【题型】解答题　【知识点】平面几何　【难度】medium
如图，在$\triangle ABC$中，$AB=5$，$BC=4$，$BD$平分$\angle ABC$交$AC$于点$D$，$DE \parallel BC$交$AB$于点$E$。

(1) 求$DE$的长；

\vspace{0.2cm}

(2) 连结$CE$交$BD$于点$F$，设$\overrightarrow{AB} = \vec{a}$，$\overrightarrow{AD} = \vec{b}$，用$\vec{a}$、$\vec{b}$的线性组合表示向量$\overrightarrow{BD} = \underline{\quad\quad}$，$\overrightarrow{BF} = \underline{\quad\quad}$。
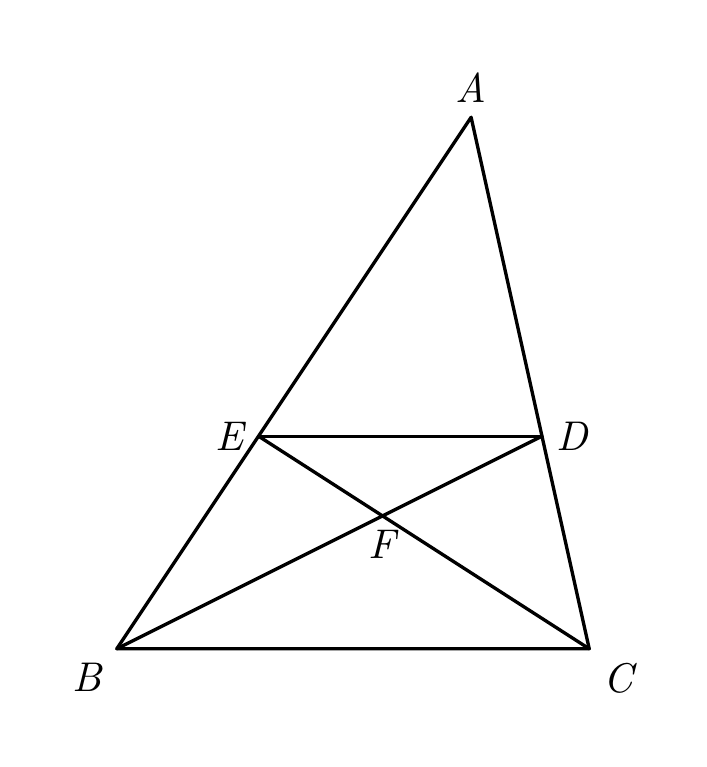
【解答】
\textbf{【答案】}
(1) $\boldsymbol{\frac{20}{9}}$；
(2) $\boldsymbol{\vec{b} - \vec{a}}$，$\boldsymbol{\frac{9}{14}\vec{b} - \frac{9}{14}\vec{a}}$。

\vspace{0.3cm}

\textbf{【分析】} 本题考查等腰三角形的判定及性质，相似三角形的判定及性质，平面向量。

(1) 根据平行线的性质和角平分线的定义得到$DE = BE$，设$DE = BE = x$，根据$\triangle AED \backsim \triangle ABC$得到$\frac{DE}{BC} = \frac{AE}{AB}$，分别代入即可解答；

(2) 根据平面向量三角形减法法则得出$\overrightarrow{BD}$，根据$\triangle DEF \backsim \triangle BCF$可求得$BF$与$BD$的关系，即可求解。

\textbf{【详解】}
(1) $\because BD$ 平分 $\angle ABC$，
\[
\therefore \angle ABD = \angle CBD,
\]
$\because DE \parallel BC$，
\[
\therefore \angle CBD = \angle EDB,
\]
\[
\therefore \angle ABD = \angle EDB,
\]
\[
\therefore DE = BE,
\]

设 $DE = BE = x$，则 $AE = AB - BE = 5 - x$，

$\because DE \parallel BC$，
\[
\therefore \triangle AED \backsim \triangle ABC,
\]
\[
\therefore \frac{DE}{BC} = \frac{AE}{AB},\quad \text{即}\ \frac{x}{4} = \frac{5 - x}{5},
\]
解得 $x = \frac{20}{9}$，
\[
\therefore DE = \frac{20}{9}.
\]

(2) $\because \overrightarrow{AB} = \vec{a}$，$\overrightarrow{AD} = \vec{b}$，
\[
\therefore \overrightarrow{BD} = \overrightarrow{AD} - \overrightarrow{AB} = \vec{b} - \vec{a}.
\]

$\because DE \parallel BC$，
\[
\therefore \triangle DEF \backsim \triangle BCF,
\]
\[
\therefore \frac{DF}{BF} = \frac{DE}{CB} = \frac{\frac{20}{9}}{4} = \frac{5}{9},
\]
\[
\therefore DF = \frac{5}{9}BF,
\]
\[
\therefore BD = BF + DF = BF + \frac{5}{9}BF = \frac{14}{9}BF,\quad \text{即}\ BF = \frac{9}{14}BD,
\]
\[
\therefore \overrightarrow{BF} = \frac{9}{14}\overrightarrow{BD} = \frac{9}{14}(\vec{b} - \vec{a}) = \frac{9}{14}\vec{b} - \frac{9}{14}\vec{a}.
\]

故答案为：$\vec{b} - \vec{a}$，$\frac{9}{14}\vec{b} - \frac{9}{14}\vec{a}$。